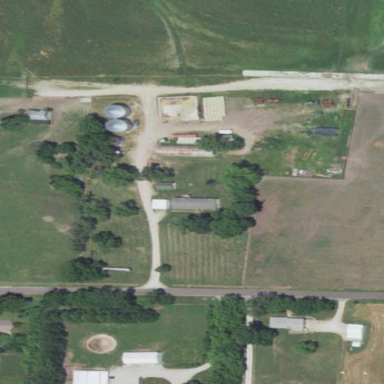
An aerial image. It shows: Farmyard area.